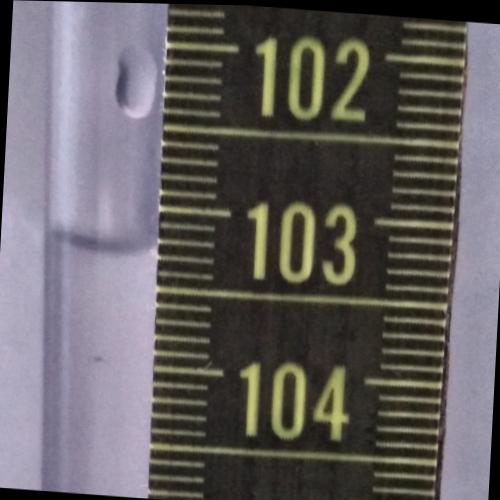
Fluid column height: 103.3 cm